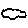
Label: cloud